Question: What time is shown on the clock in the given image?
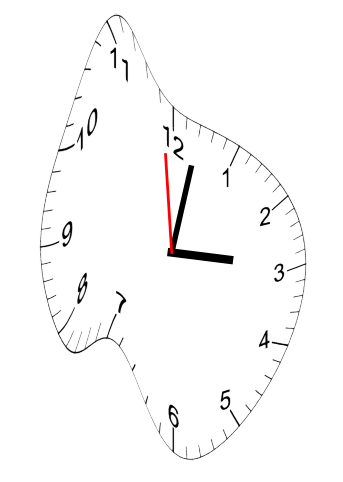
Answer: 03:01:59